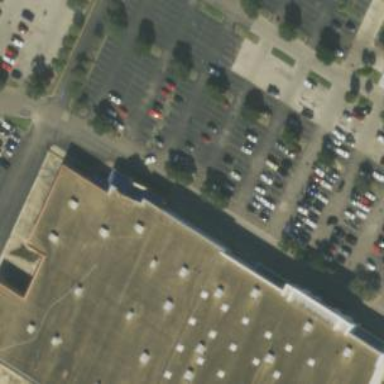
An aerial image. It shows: Retail building housing furniture shop.